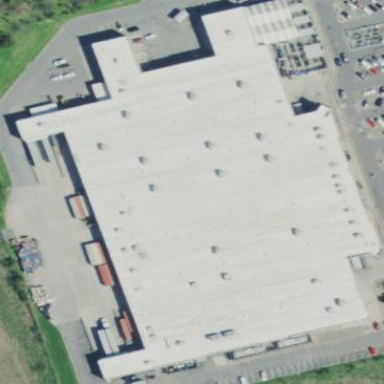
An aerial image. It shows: Supermarket building.